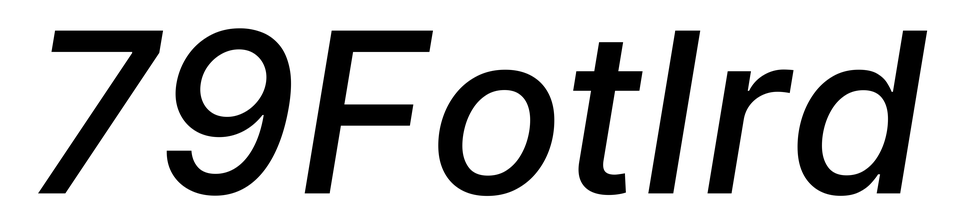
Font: Inter-Italic_Medium_Italic